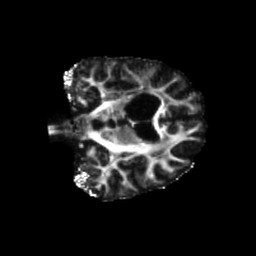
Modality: FA
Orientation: coronal
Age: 70
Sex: male
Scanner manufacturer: siemens
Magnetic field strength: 3 T
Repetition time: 5.47 s
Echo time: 0.0854 s